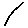
Label: line